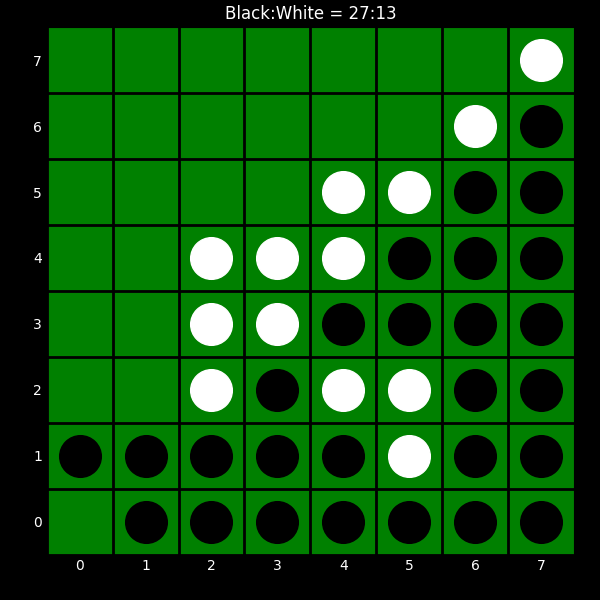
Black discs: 27
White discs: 13